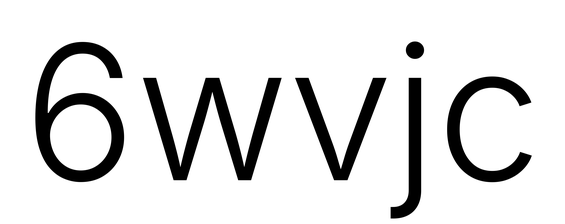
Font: Inter_Light